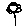
Label: flower